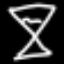
Label: hourglass